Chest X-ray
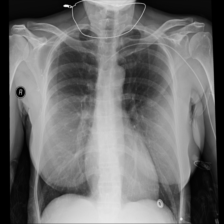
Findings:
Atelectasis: negative
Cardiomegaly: negative
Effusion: negative
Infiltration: negative
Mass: negative
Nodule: negative
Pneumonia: negative
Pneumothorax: negative
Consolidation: negative
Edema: negative
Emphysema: negative
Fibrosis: negative
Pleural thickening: negative
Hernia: negative